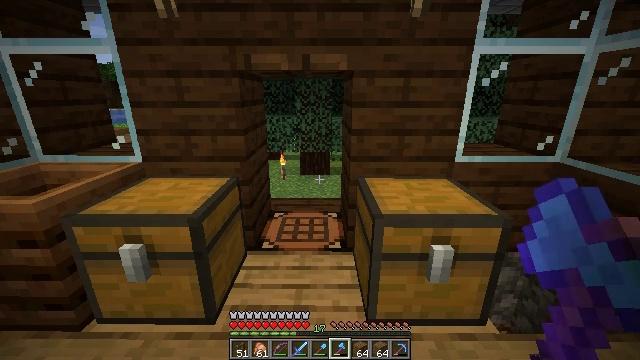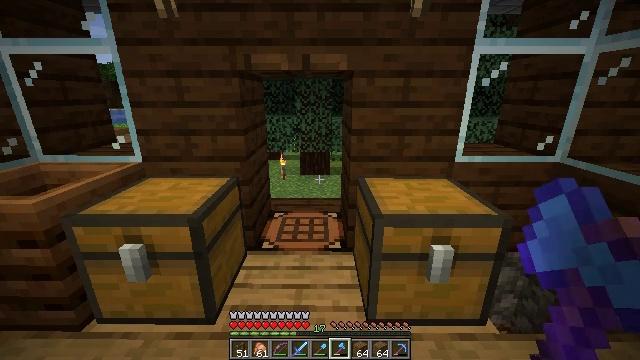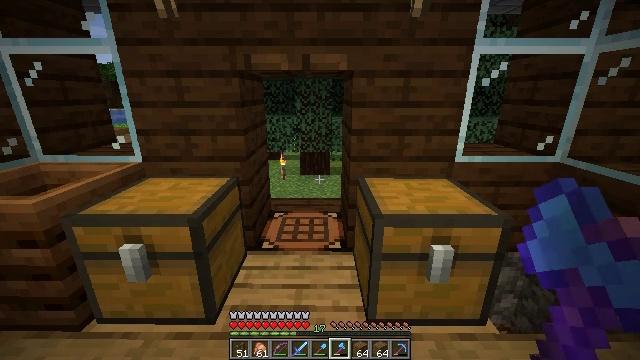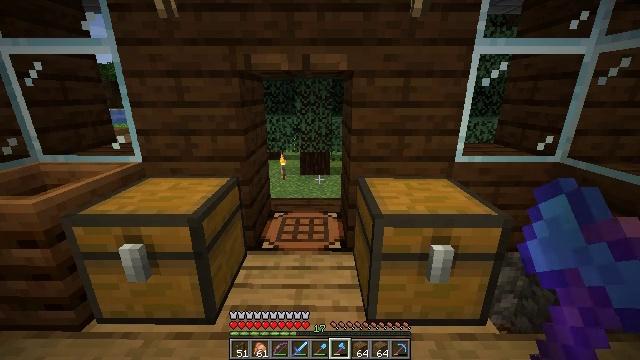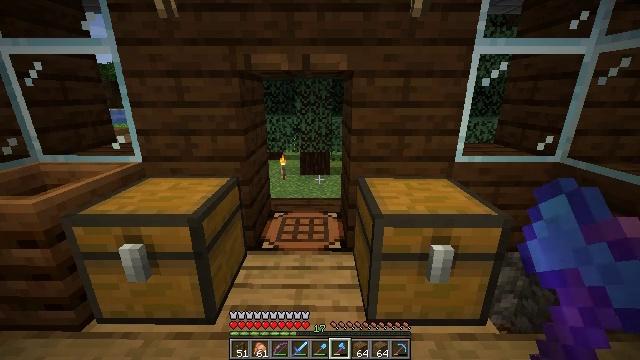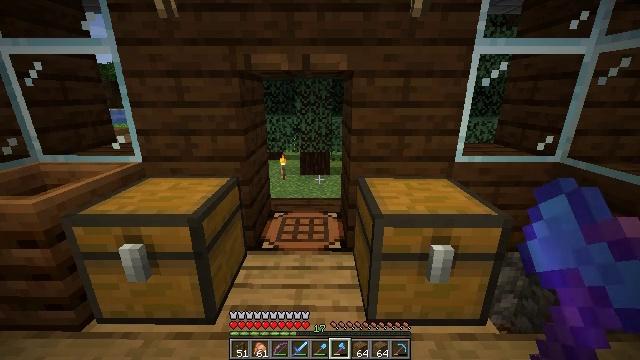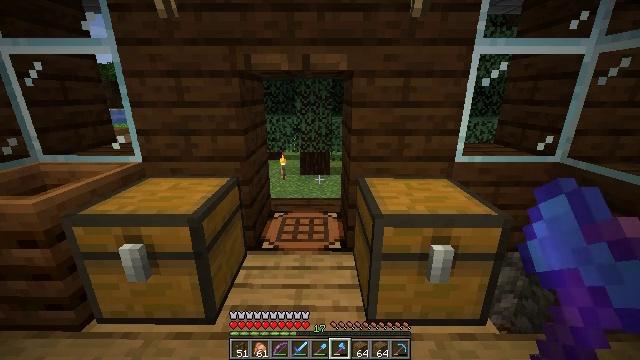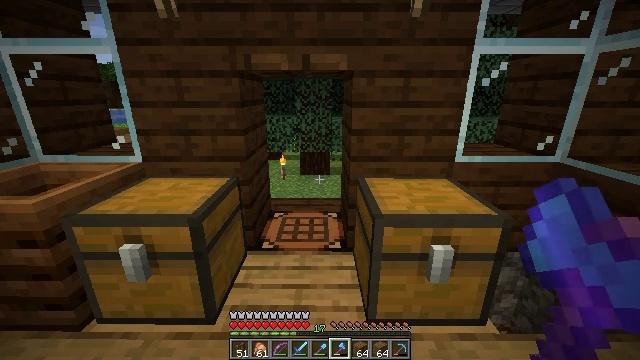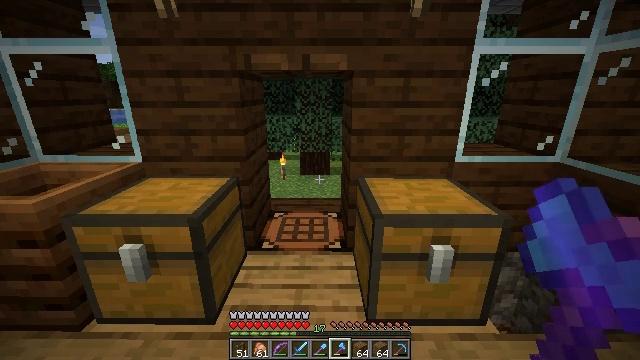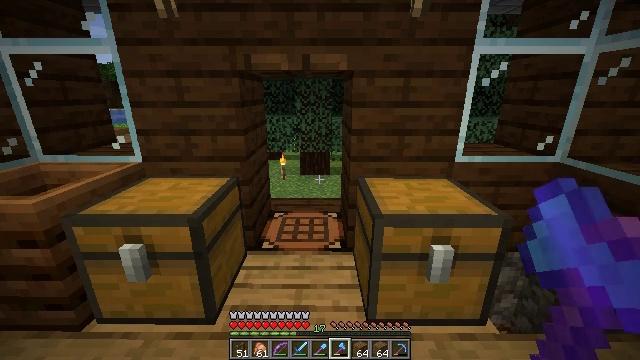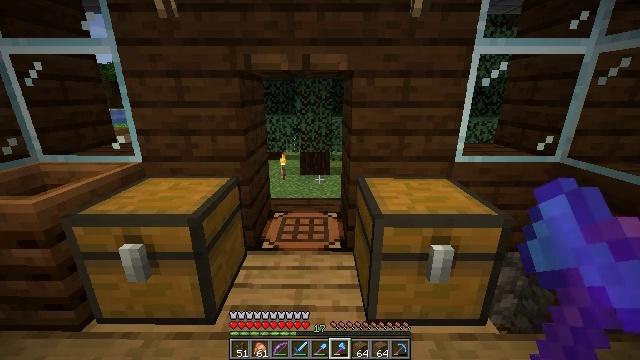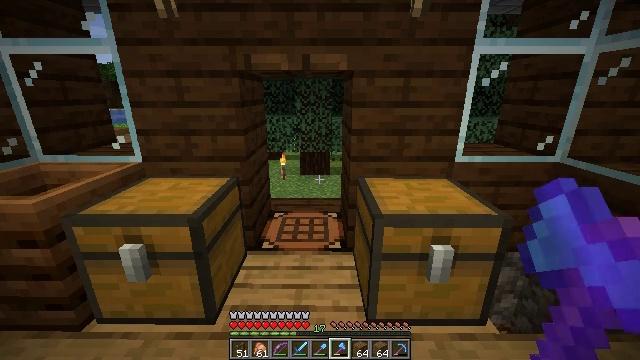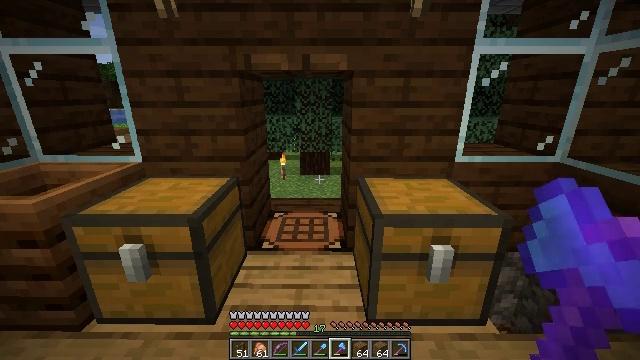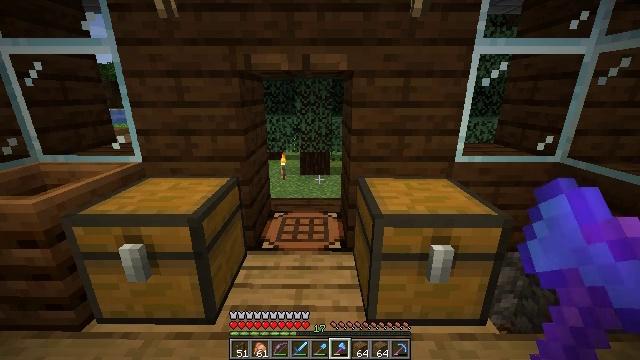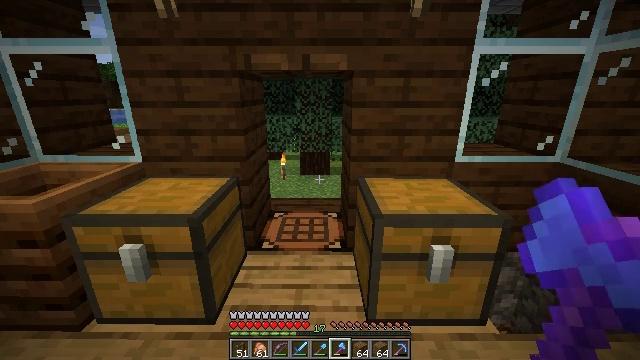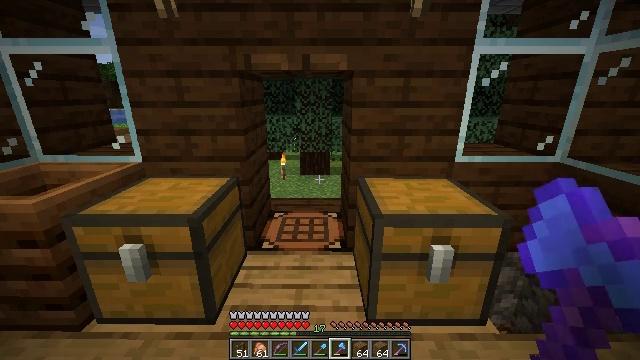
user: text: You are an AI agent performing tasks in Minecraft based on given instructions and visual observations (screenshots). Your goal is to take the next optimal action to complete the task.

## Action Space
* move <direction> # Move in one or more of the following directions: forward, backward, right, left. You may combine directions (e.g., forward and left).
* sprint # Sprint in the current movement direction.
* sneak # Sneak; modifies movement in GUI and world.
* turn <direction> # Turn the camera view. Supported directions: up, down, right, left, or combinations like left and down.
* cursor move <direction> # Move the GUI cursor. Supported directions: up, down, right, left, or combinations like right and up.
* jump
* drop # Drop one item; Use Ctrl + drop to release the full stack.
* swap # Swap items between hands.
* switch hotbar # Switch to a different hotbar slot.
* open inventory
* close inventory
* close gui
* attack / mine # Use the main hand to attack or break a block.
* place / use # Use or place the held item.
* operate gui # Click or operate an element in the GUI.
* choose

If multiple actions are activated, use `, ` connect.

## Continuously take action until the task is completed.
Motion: motion action
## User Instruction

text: Reclaim the spruce fence for reuse.
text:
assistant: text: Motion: no_op
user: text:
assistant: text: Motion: no_op
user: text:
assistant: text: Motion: no_op
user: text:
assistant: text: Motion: no_op
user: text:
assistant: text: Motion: no_op
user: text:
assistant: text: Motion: no_op
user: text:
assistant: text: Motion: no_op
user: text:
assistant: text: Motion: no_op
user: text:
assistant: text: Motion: no_op
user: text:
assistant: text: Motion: no_op
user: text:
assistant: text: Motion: no_op
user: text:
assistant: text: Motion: no_op
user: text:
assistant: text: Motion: no_op
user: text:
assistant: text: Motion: no_op
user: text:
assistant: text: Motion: no_op
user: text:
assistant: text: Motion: no_op
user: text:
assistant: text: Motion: no_op
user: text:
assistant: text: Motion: no_op
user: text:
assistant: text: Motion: no_op
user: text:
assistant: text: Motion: no_op
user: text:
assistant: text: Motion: no_op
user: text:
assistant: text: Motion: no_op
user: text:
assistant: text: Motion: no_op
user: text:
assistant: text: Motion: no_op
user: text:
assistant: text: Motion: no_op
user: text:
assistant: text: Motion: no_op
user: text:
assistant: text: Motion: no_op
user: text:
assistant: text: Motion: no_op
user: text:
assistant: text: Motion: no_op
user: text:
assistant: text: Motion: no_op